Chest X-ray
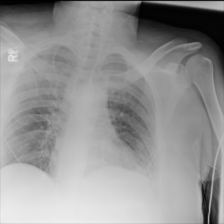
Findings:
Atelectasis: negative
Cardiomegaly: negative
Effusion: negative
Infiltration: negative
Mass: negative
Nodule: negative
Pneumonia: negative
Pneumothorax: negative
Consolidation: positive
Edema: negative
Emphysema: negative
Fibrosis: negative
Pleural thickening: negative
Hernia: negative